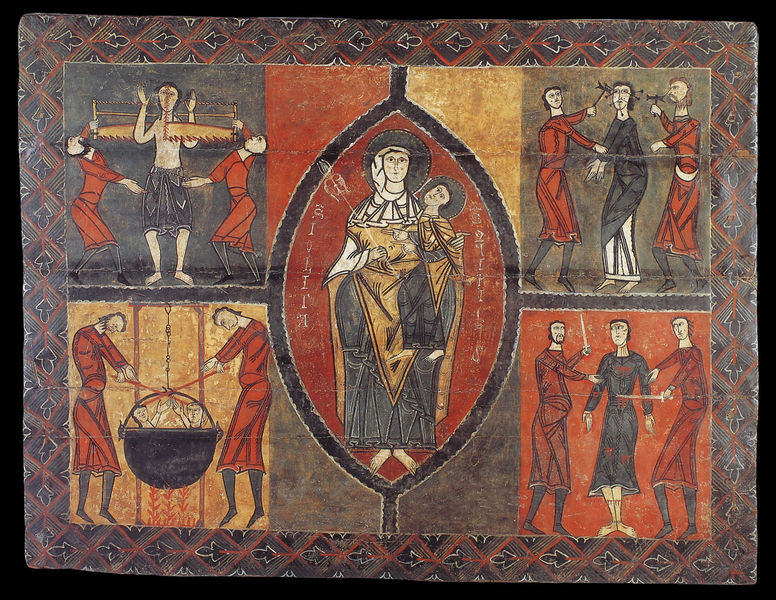
Titel: Antependium mit den Martyrien der hl. Julia und Quiricus
Institution: Barcelona, Museu Nacional d’Art de Catalunya
Schlagwörter: blau, feuer, gemälde, gelb, grün, frau, grau, männer, schwarz, zeichnung, rot, wand, bibel, johannes, gold, kind, mutter, kinder, oval, baby, figuren, wandteppich, blut, religion, schwerter, lilie, heiligenschein, säge, jesus, fegefeuer, dolch, mittelalter, märtyrer, kochen, heilig, maria, erstechen, kessel, mandorla, buchmalerei, folter, quälen, relogion, martern, zersägen